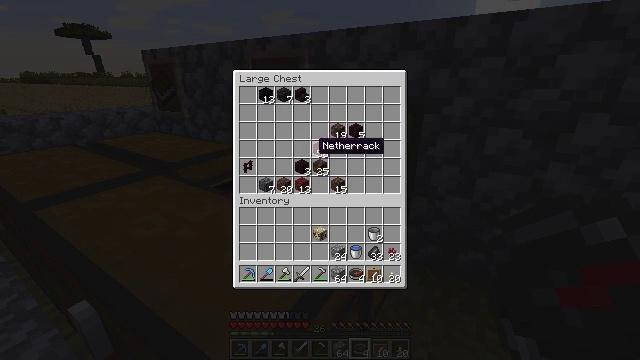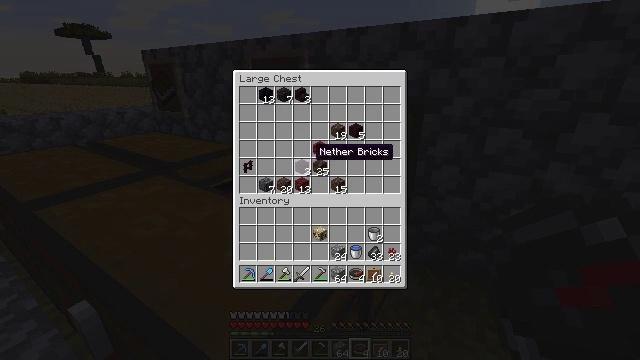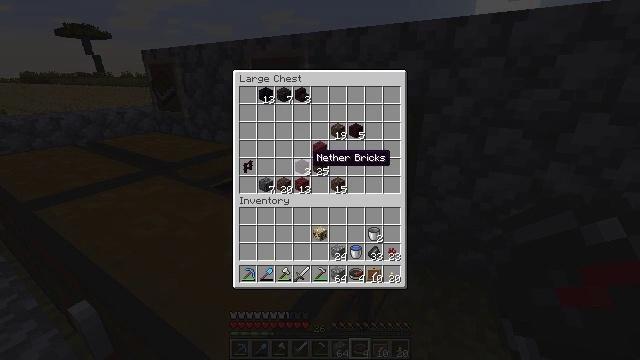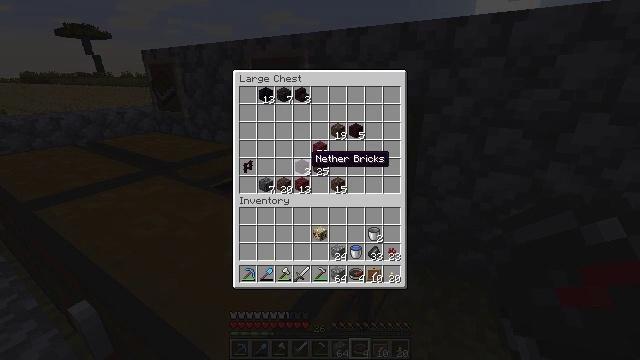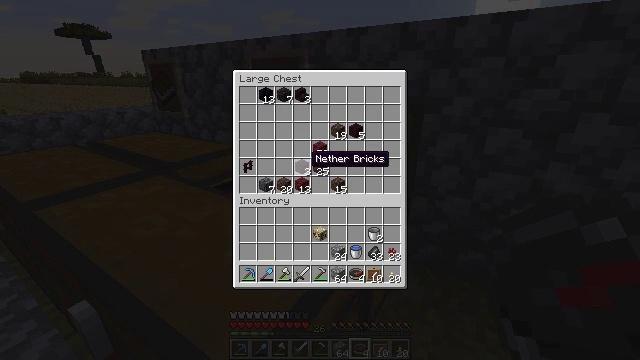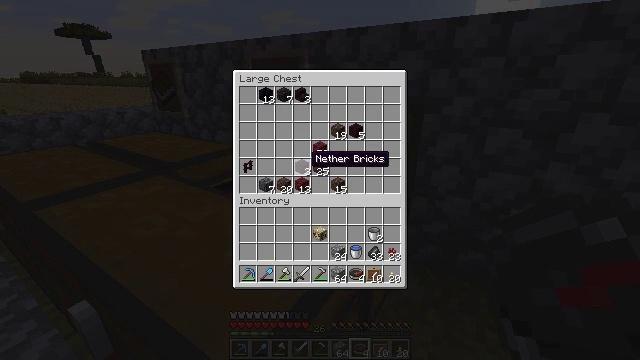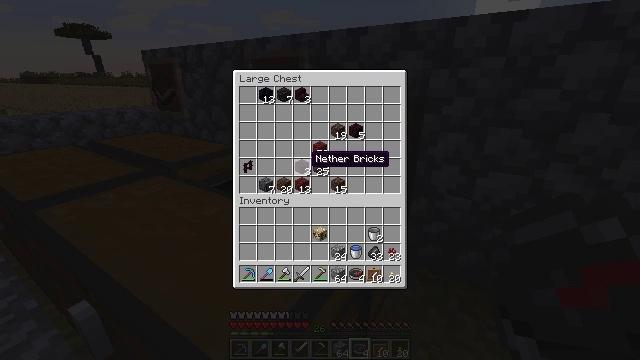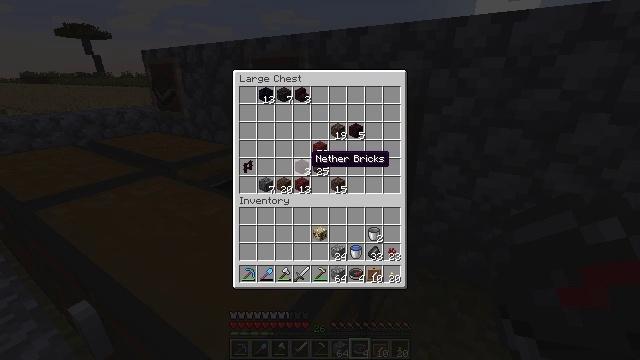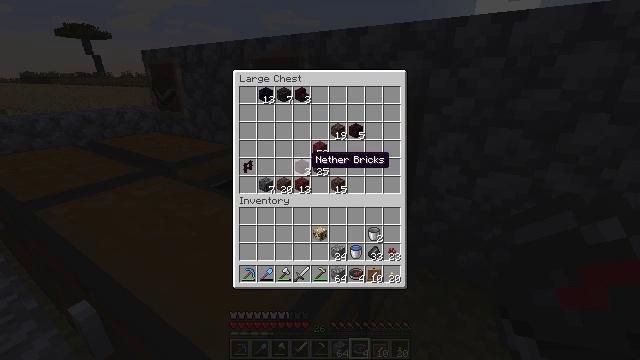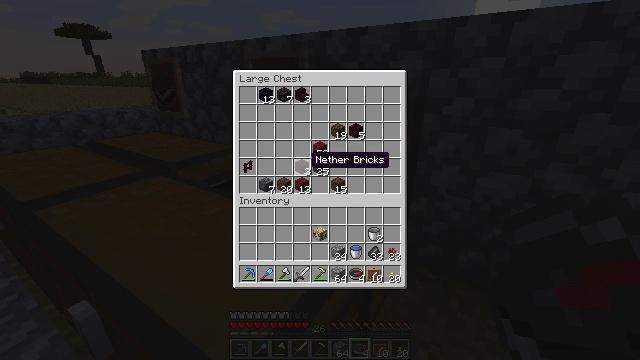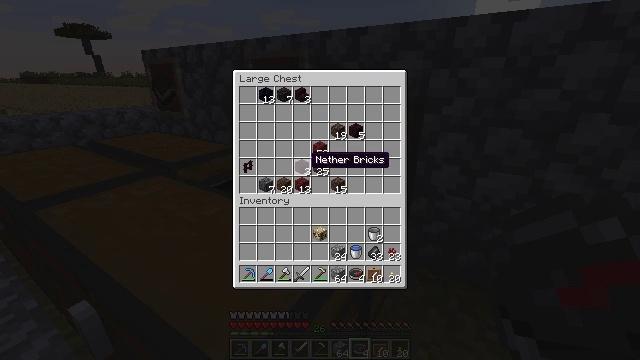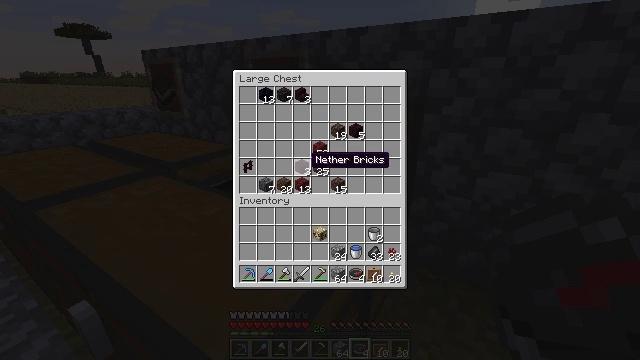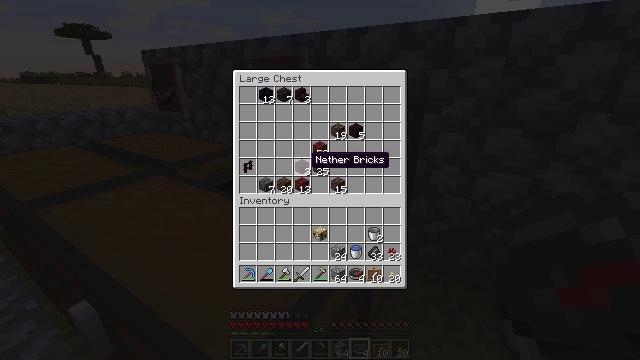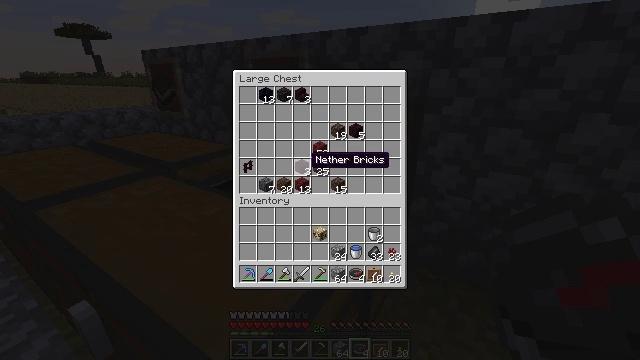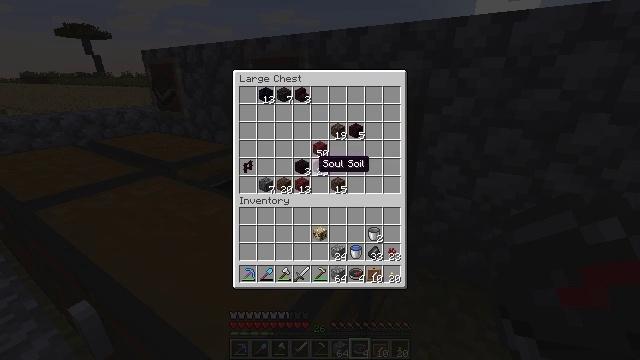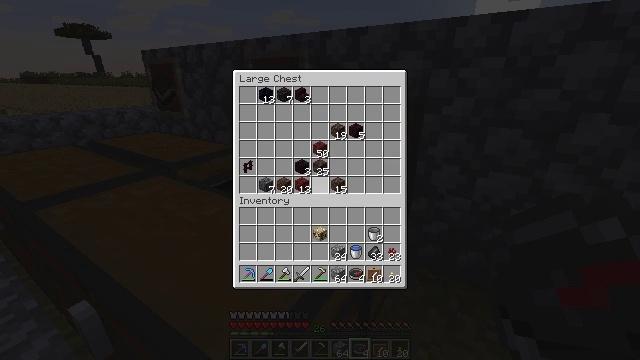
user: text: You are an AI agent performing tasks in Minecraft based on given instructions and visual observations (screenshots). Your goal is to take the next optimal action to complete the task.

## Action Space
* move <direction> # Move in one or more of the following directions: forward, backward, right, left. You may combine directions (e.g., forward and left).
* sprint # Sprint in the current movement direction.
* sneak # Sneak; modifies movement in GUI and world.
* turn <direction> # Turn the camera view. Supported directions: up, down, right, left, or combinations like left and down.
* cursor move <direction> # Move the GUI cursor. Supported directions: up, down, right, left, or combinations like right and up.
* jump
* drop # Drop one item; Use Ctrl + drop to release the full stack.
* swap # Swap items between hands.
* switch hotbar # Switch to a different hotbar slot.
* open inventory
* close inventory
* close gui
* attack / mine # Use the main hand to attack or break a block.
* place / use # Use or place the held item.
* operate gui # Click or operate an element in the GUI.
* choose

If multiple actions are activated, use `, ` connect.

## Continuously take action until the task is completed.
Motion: motion action
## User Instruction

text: Destroy the acacia wall sign for reuse.
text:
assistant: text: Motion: no_op
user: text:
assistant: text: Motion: no_op
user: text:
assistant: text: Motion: no_op
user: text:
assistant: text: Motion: no_op
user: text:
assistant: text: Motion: no_op
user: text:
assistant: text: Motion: no_op
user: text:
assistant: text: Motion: no_op
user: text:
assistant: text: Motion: no_op
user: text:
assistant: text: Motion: no_op
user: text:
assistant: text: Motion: no_op
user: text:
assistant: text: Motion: sneak
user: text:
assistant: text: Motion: sneak
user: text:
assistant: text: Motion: sneak
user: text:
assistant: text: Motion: sneak, cursor move right
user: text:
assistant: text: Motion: sneak
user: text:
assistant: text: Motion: sneak
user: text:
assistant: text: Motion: sneak
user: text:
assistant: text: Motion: sneak
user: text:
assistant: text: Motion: sneak
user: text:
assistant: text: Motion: sneak
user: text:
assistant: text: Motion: sneak, choose
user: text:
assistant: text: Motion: sneak, choose
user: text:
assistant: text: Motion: sneak, choose
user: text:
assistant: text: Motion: sneak
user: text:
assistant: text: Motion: sneak
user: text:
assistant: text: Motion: sneak, choose
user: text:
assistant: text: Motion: sneak, choose
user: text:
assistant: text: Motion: sneak, cursor move left, choose
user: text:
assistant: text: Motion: sneak, cursor move left
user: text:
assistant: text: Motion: sneak, choose